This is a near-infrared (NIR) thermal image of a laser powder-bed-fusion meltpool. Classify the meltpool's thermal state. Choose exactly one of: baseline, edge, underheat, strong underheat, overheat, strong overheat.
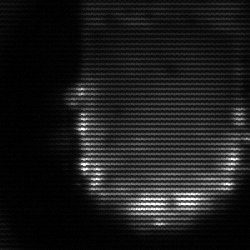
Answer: baseline